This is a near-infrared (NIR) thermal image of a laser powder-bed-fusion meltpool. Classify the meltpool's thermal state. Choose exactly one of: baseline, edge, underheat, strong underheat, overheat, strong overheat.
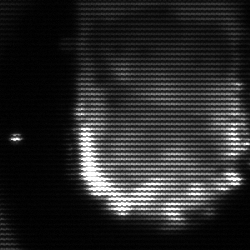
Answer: baseline